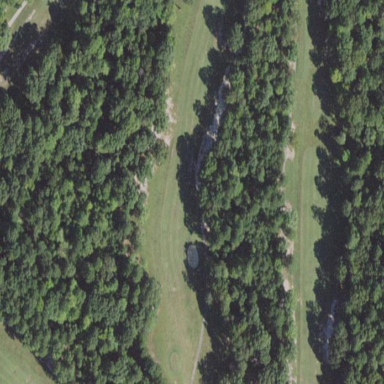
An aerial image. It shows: Area with grass used as rough in golf course.